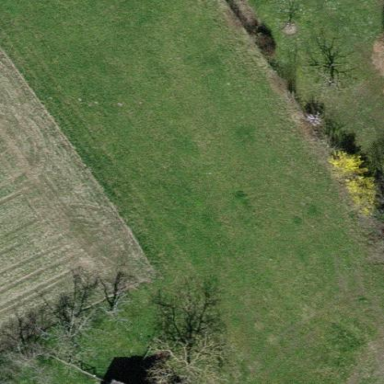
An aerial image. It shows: Beautiful meadow.